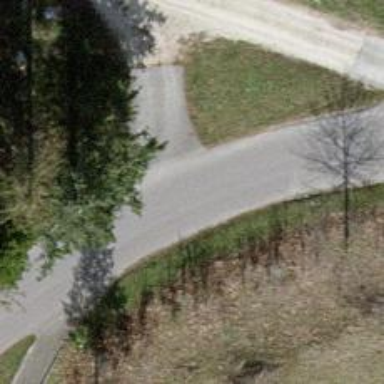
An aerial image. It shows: Unclassified road with asphalt surface.